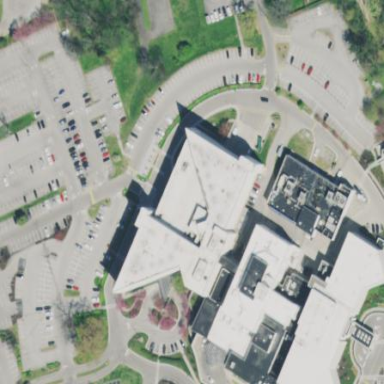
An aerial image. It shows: Hospital providing healthcare services.